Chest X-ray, PA view. Patient: 58 years old, sex M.
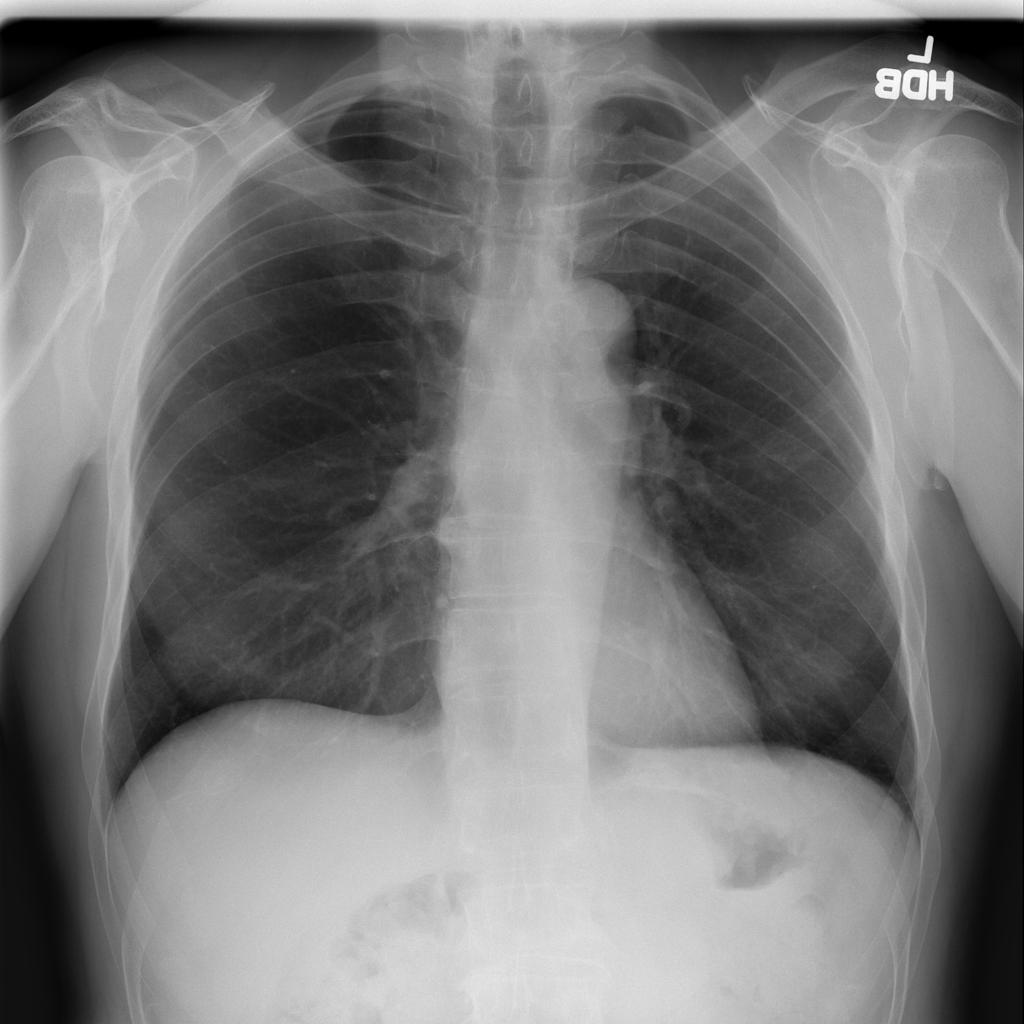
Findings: No Finding